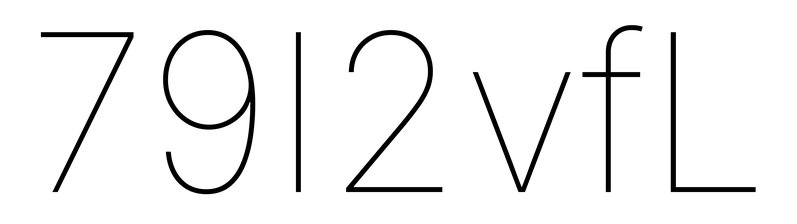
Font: Inter_Thin